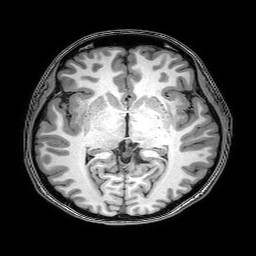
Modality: T1w
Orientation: coronal
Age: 20
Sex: female
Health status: healthy